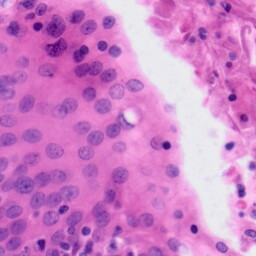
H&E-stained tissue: Tonsil